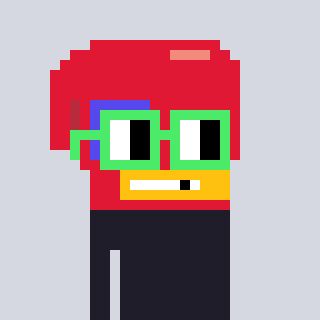
a pixel art character with square light green glasses, a boxing glove-shaped head and a teal-colored body on a cool background